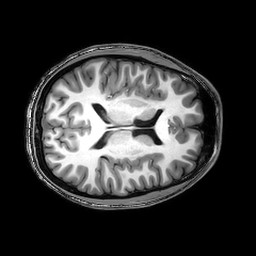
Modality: T1w
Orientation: axial
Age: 19
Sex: male
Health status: healthy
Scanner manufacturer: philips
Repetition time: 0.008293 s
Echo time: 0.00382 s